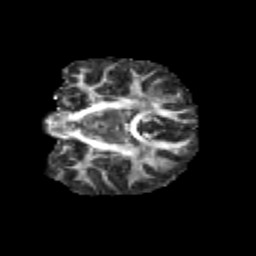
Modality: FA
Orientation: coronal
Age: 9
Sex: female
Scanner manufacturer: siemens
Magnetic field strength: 3 T
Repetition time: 3.8 s
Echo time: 0.07 s